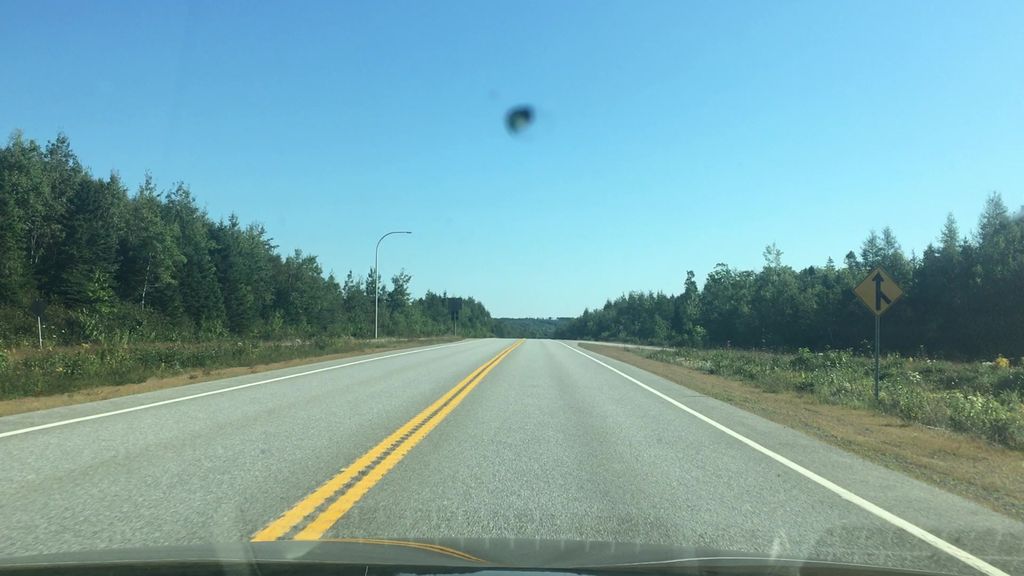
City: halifax